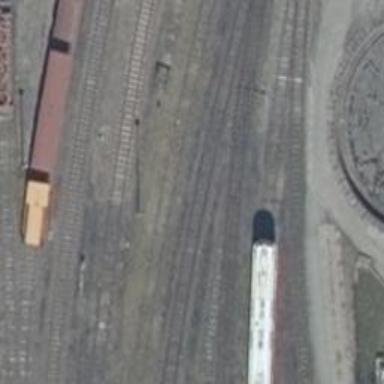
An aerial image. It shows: Railway yard used for servicing trains.